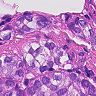
Metastatic tissue present: yes